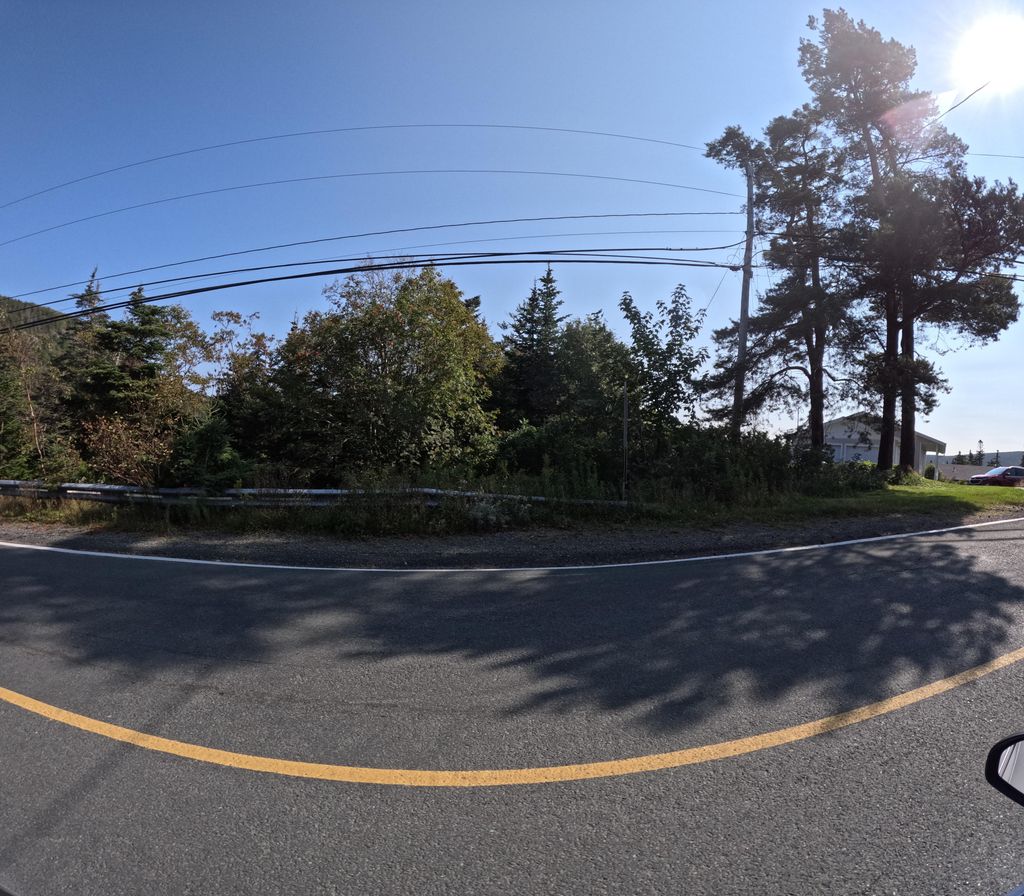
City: st_johns